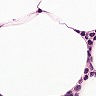
Metastatic tissue present: no